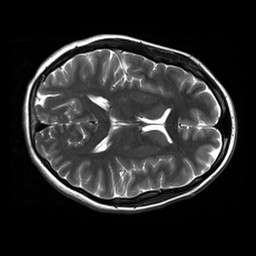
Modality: T2w
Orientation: axial
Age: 28
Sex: female
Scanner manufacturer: siemens
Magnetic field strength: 3 T
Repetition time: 8.53 s
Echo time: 0.091 s